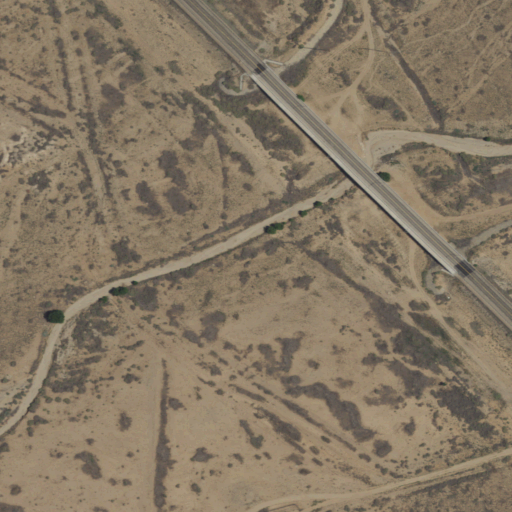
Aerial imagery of valley in New Mexico named Tijeras Canyon containing shrub, open development, low intensity development, and high intensity development